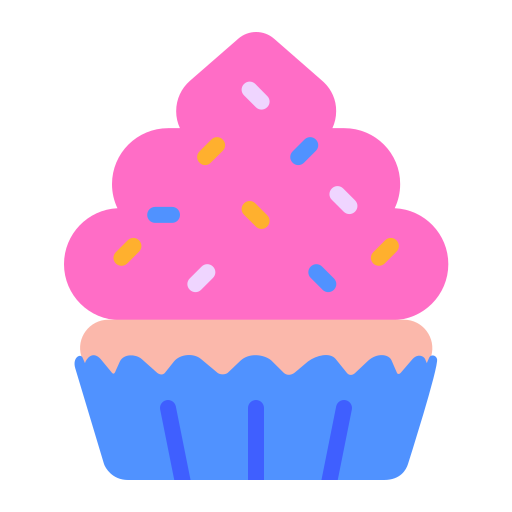
cupcake flat